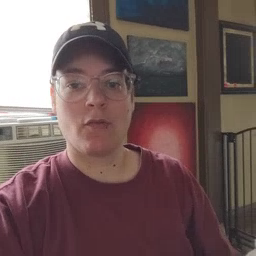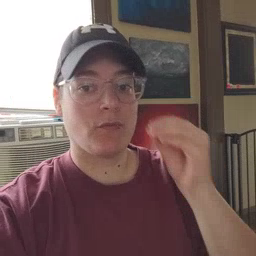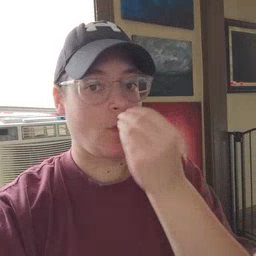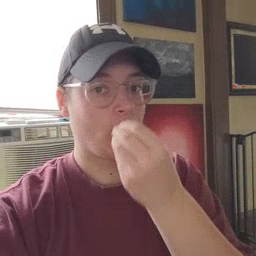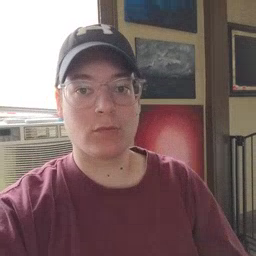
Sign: flower